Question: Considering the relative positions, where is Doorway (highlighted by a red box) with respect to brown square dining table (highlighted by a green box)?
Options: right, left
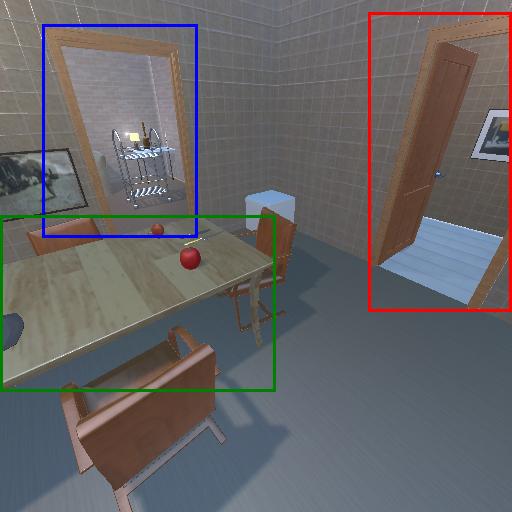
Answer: right